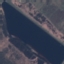
Land use / land cover: River